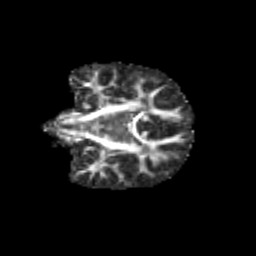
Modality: FA
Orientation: coronal
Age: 10
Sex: female
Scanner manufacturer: siemens
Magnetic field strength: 3 T
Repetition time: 3.8 s
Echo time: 0.07 s